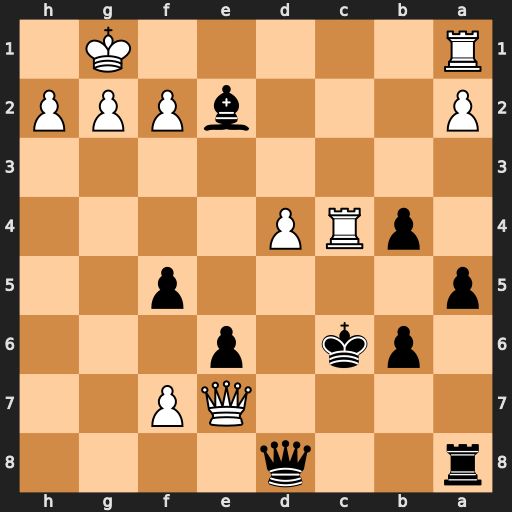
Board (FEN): r2q4/4QP2/1pk1p3/p4p2/1pRP4/8/P3bPPP/R5K1
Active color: b
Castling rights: -
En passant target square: -
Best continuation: Bxc4 Qxd8 Rxd8